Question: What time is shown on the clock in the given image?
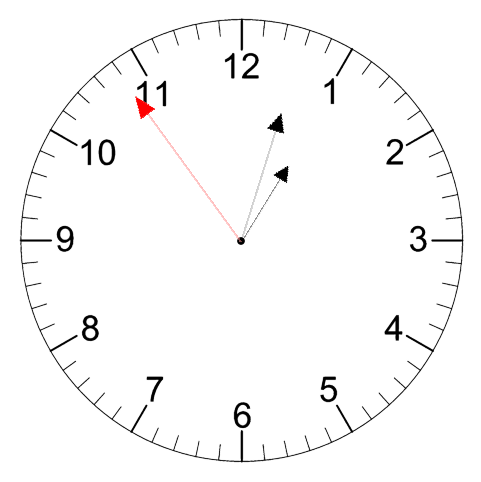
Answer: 01:02:54